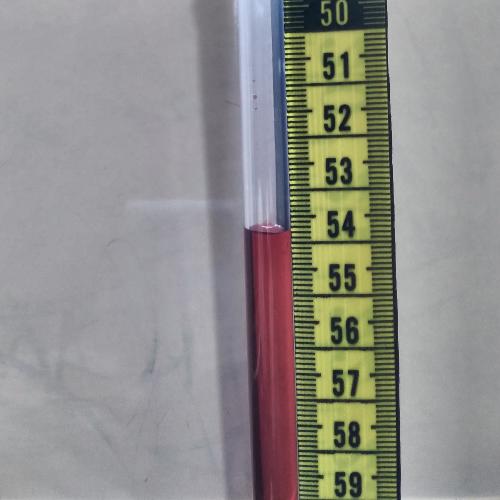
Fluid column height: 54.3 cm